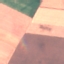
Land use / land cover class: AnnualCrop